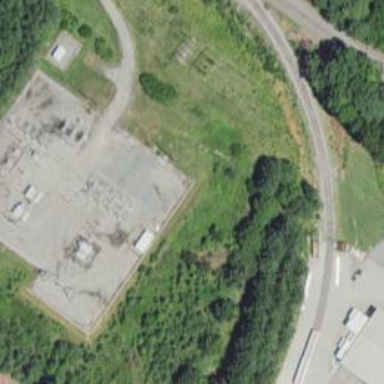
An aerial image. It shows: There is distribution substation enclosed by fence.